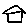
Label: house